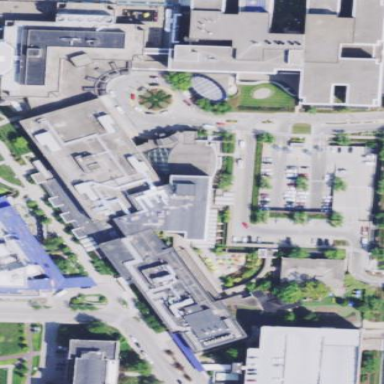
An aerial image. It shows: Hospital building.